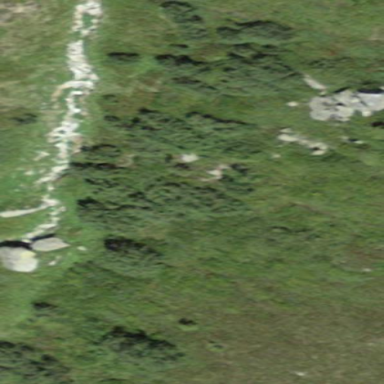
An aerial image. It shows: Patch of scrub vegetation.